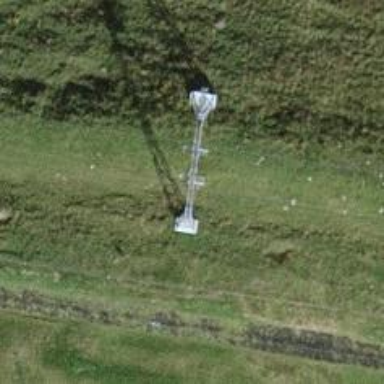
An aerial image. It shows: Pylon used for aerialway.